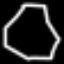
Label: octagon